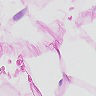
Metastatic tissue present: no